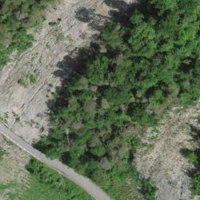
EUNIS habitat code: 41
Species observed at this site:
Hippocrepis emerus
Saponaria ocymoides